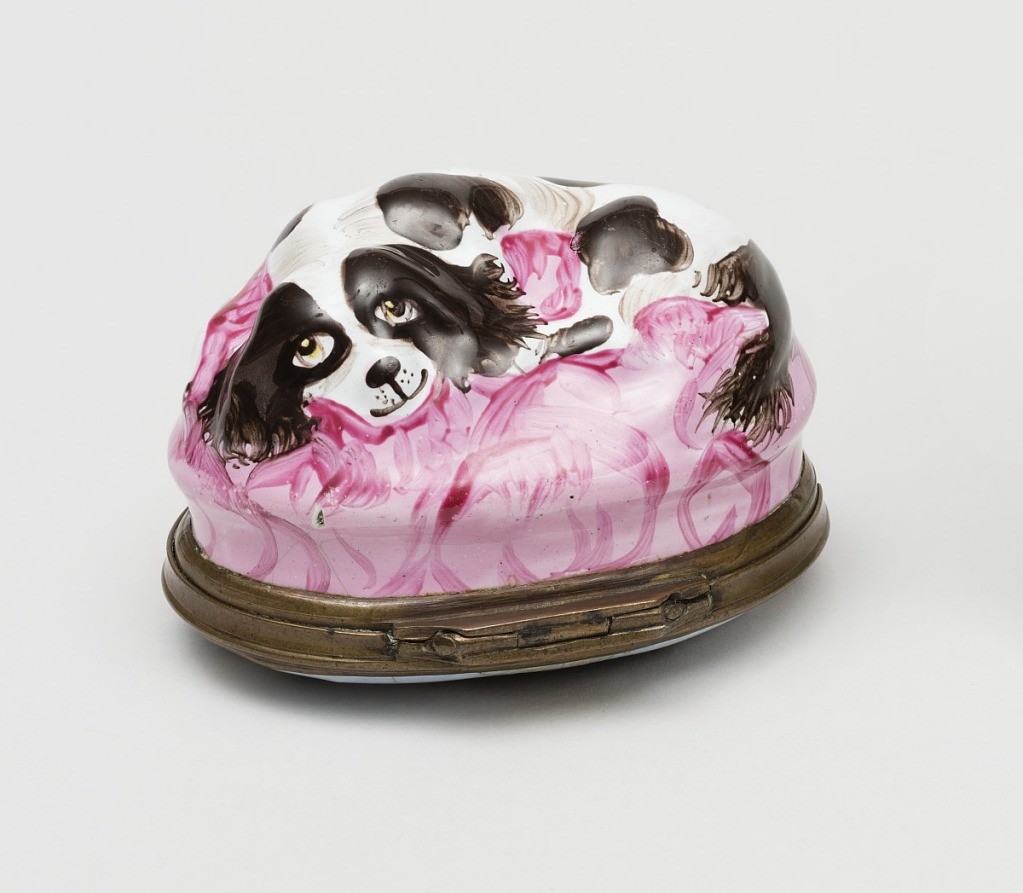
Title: Box
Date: ca. 1770
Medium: Enamel, metal
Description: Oval: on bottom, a spaniel lying upon a pink cushion: on top, which is hinged, landscape with cottage